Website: crate-barrel
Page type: stored-credit-cards
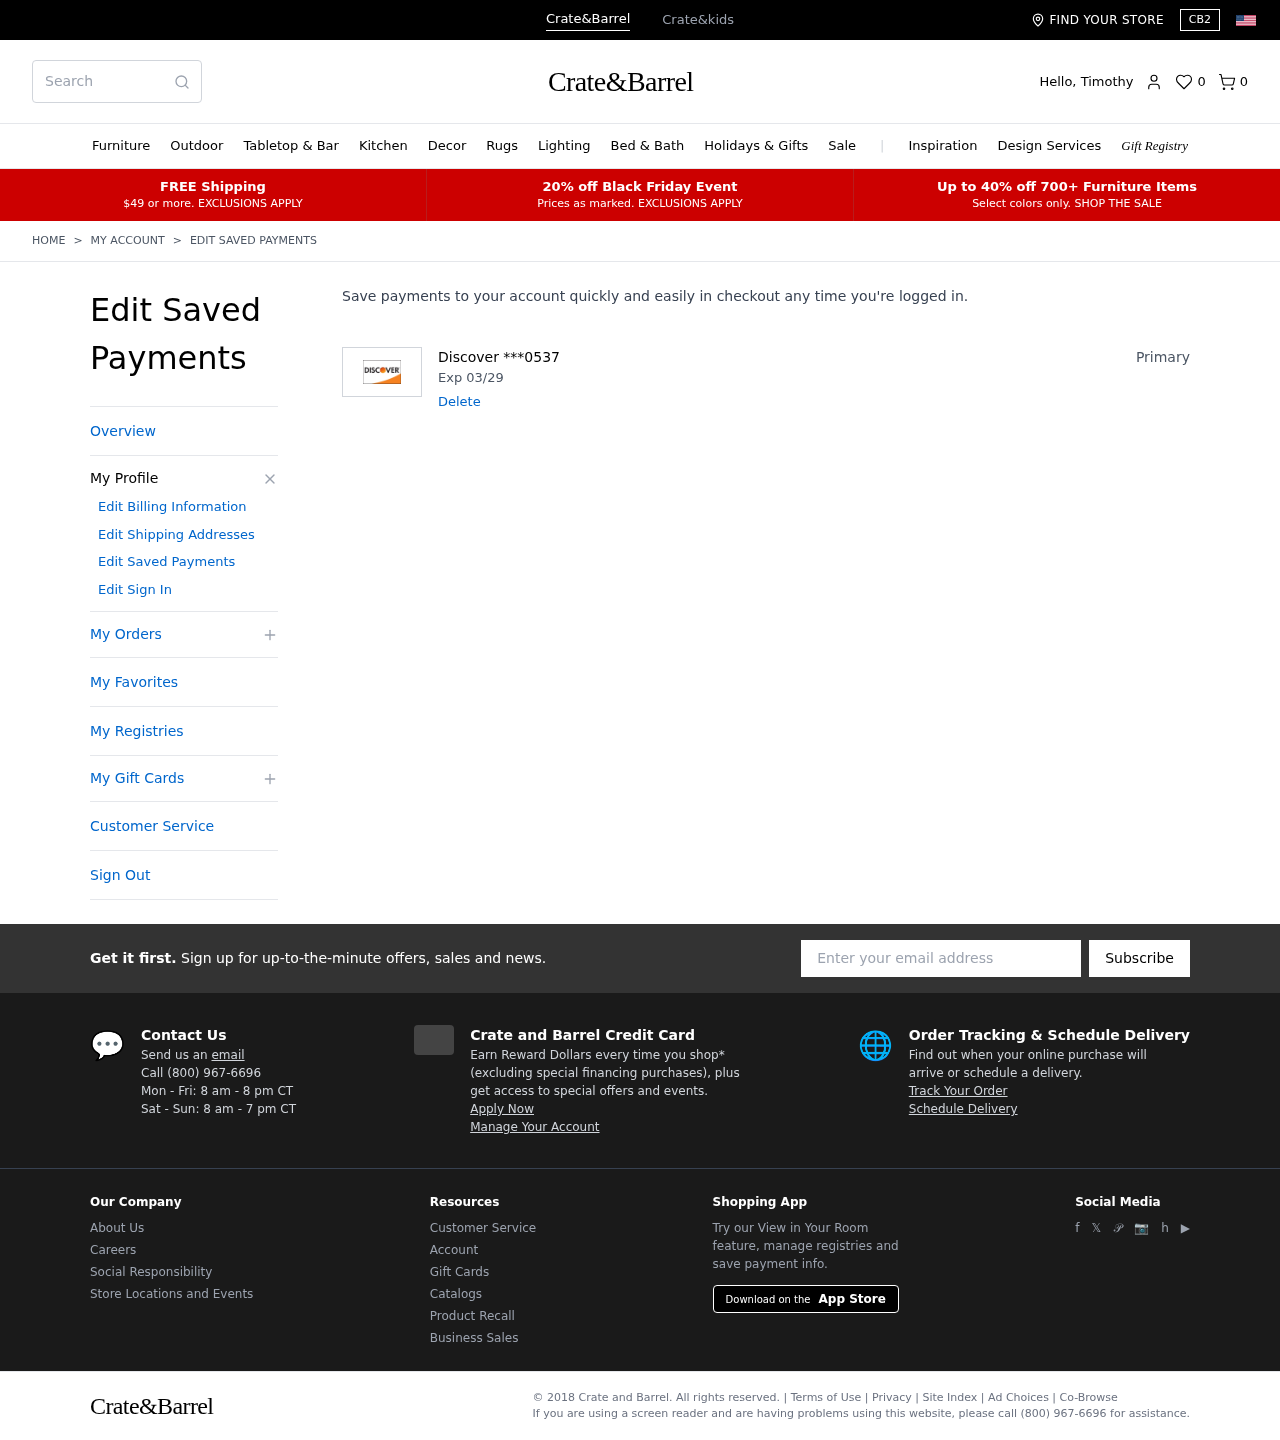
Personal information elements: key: PII_CARD_EXPIRY
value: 03/29
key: PII_CARD_LAST4
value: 0537
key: PII_CARD_TYPE
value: Discover
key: PII_FIRSTNAME
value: Timothy
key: PII_EMAIL
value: timothywhite@hotmail.com
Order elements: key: ORDER_NUM_ITEMS
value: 0
Search elements: key: HEADER_SEARCH
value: Search
Other elements: key: FAVORITES_COUNT
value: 0